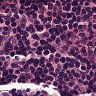
Metastatic tissue present: no